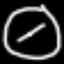
Label: clock